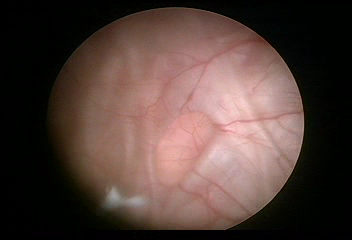
Modality: WLC
Class: Normal mucosa
Bladder cancer association: No